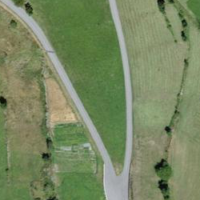
EUNIS habitat code: 26
Species observed at this site:
Emberiza citrinella